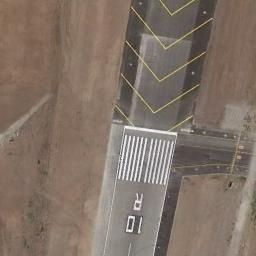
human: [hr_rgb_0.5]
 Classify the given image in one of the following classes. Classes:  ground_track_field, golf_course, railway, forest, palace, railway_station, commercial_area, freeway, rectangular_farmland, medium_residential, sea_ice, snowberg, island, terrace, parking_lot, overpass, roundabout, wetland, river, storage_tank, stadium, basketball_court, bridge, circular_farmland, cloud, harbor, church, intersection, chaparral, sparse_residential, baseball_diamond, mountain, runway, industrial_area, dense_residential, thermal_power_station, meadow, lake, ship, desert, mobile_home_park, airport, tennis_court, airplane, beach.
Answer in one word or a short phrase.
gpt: runway